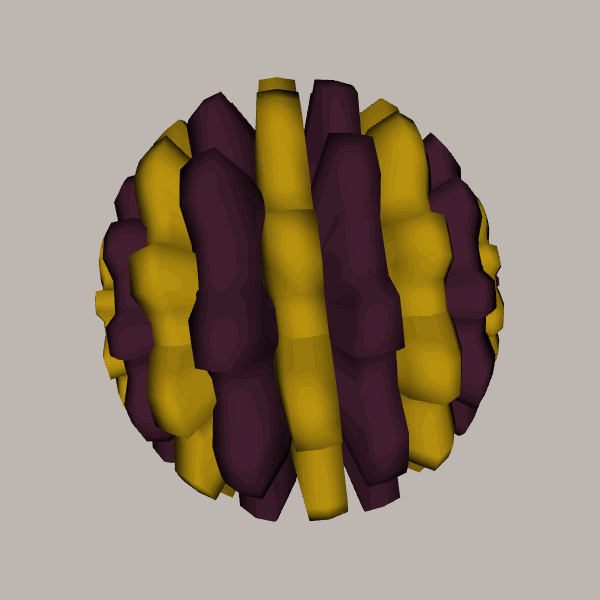
Background: light